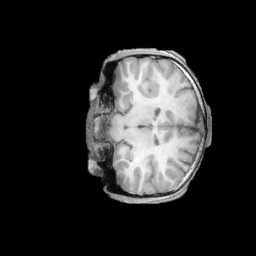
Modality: T1w
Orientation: coronal
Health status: ill
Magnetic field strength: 3 T